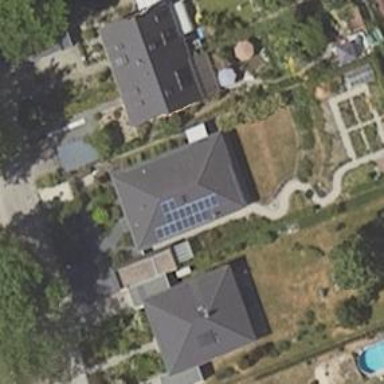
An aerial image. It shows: Hipped roof house.